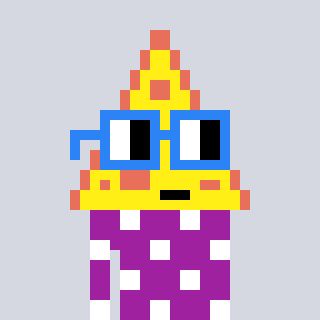
a pixel art character with square blue glasses, a pizza-shaped head and a magenta-colored body on a cool background